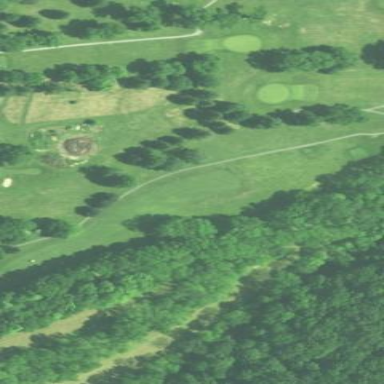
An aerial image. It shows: Grassy area designated as golf fairway.